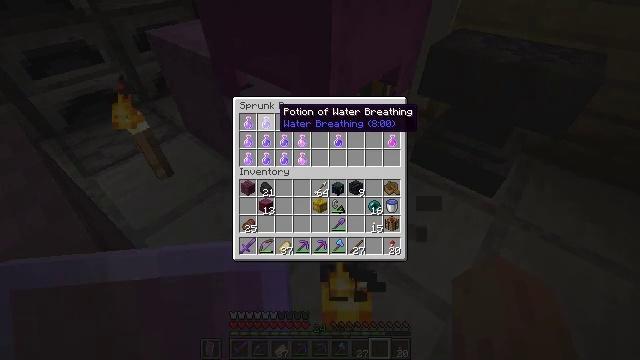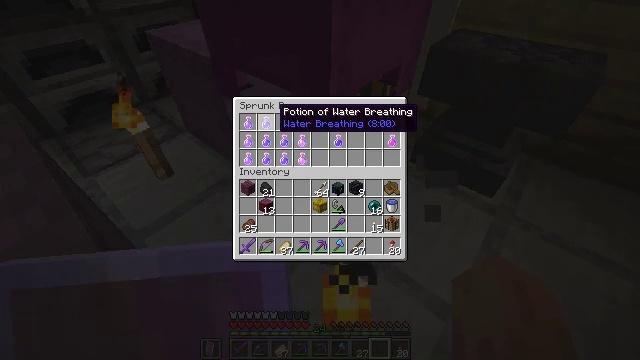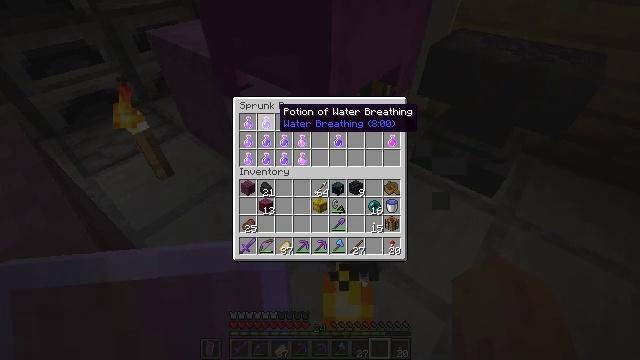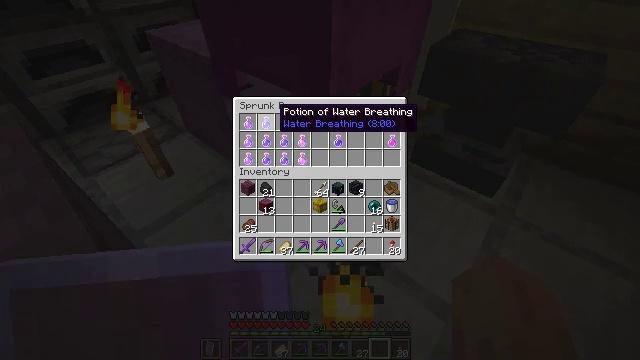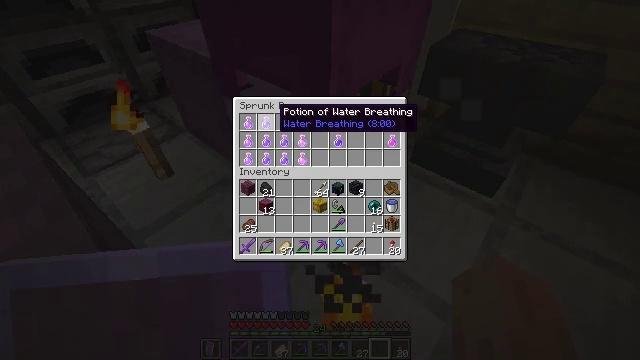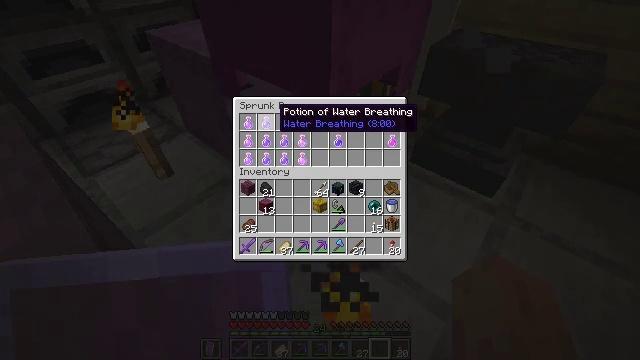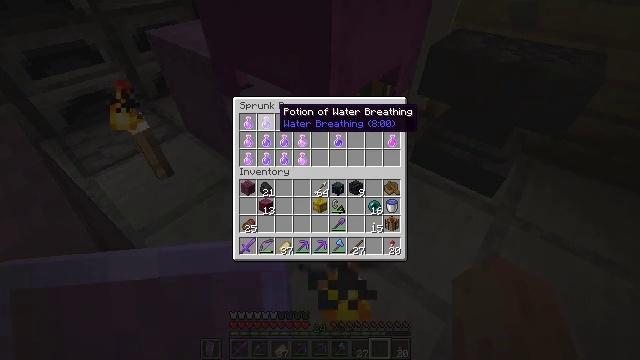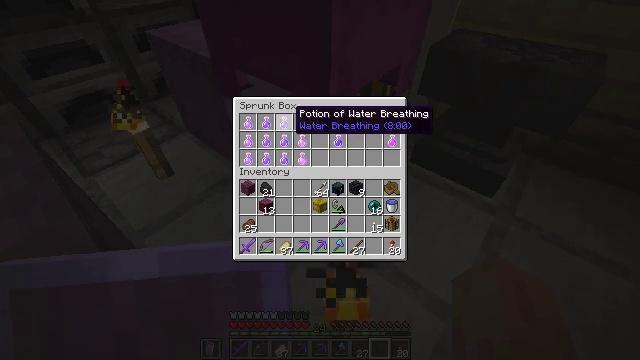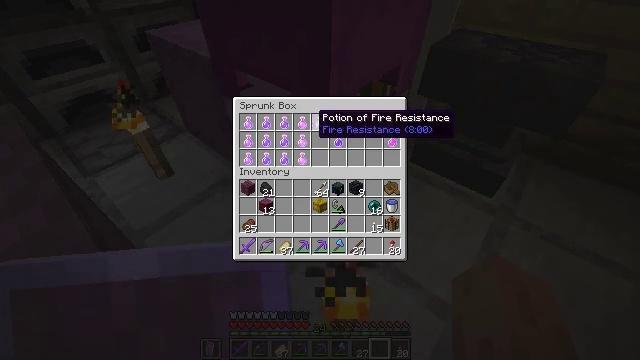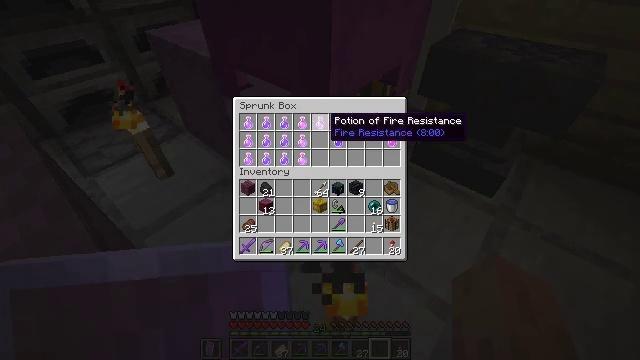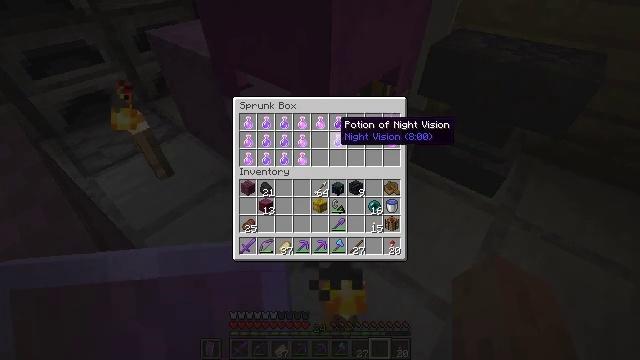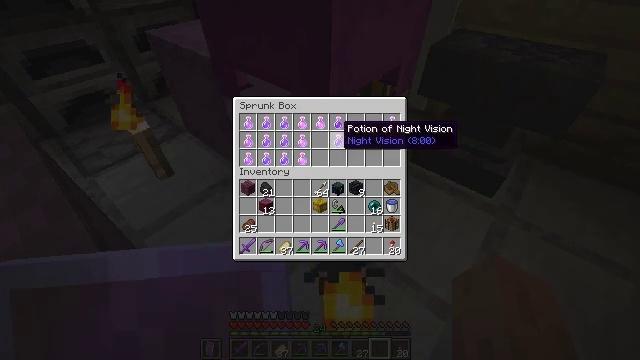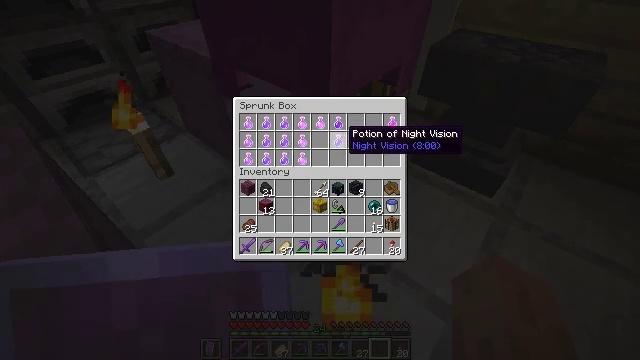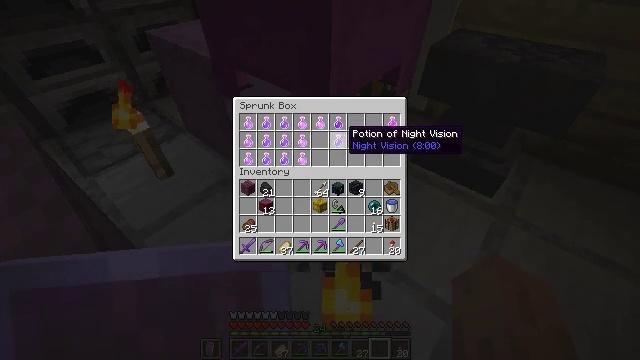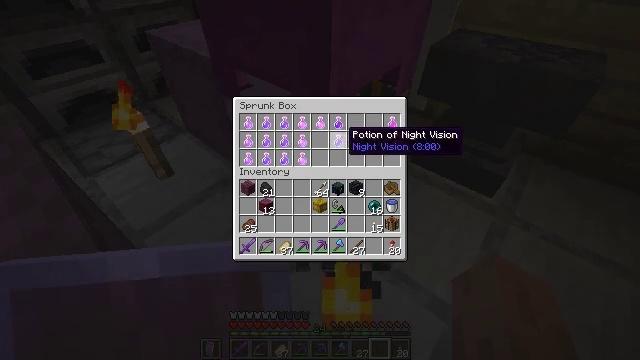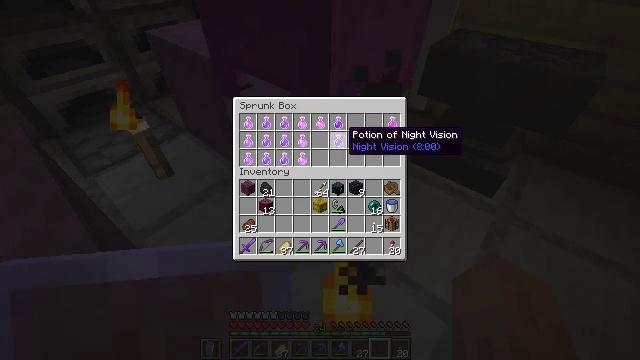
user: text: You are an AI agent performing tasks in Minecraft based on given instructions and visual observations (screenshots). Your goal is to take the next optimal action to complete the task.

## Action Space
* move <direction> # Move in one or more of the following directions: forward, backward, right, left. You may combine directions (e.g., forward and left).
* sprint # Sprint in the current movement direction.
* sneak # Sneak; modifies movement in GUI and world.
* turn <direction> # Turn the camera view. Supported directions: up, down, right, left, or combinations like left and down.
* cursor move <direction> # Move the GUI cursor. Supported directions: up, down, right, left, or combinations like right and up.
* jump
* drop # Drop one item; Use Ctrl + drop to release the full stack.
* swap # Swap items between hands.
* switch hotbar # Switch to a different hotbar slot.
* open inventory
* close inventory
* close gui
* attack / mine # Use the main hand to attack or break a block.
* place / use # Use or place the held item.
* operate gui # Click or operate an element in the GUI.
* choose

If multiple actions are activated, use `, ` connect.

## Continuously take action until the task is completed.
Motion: motion action
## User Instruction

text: Reuse the magenta shulker box by mining it.
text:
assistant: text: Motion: no_op
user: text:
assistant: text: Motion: no_op
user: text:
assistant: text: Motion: no_op
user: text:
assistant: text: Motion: no_op
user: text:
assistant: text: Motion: no_op
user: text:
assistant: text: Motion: no_op
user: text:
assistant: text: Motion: turn right
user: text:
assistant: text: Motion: turn right
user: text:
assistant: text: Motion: turn right
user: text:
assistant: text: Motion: turn right
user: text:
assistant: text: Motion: no_op
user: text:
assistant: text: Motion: no_op
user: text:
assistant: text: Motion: no_op
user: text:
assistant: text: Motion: no_op
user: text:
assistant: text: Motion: no_op
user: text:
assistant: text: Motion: no_op
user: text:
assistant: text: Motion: no_op
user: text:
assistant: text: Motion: turn down
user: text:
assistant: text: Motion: no_op
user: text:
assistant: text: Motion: no_op
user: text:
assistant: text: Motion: no_op
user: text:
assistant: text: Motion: no_op
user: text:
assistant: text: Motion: no_op
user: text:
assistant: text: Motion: no_op
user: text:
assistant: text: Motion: no_op
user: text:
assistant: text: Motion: no_op
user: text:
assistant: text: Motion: no_op
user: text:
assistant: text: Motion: no_op
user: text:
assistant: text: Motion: no_op
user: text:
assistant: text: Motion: no_op